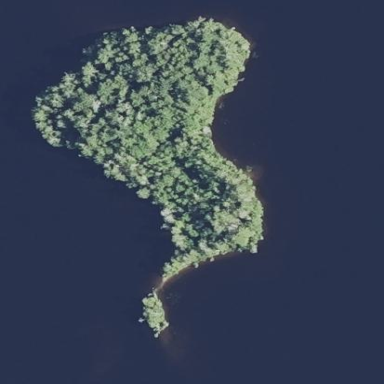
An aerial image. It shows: Image showing island.